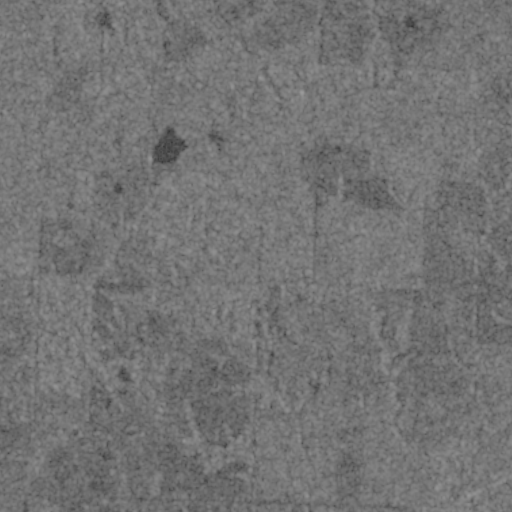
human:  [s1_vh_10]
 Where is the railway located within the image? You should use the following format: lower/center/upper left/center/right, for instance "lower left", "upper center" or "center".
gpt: The railway is located in the lower of the image.
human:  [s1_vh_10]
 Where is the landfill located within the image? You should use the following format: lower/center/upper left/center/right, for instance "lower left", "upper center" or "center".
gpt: There is no landfill in the image.

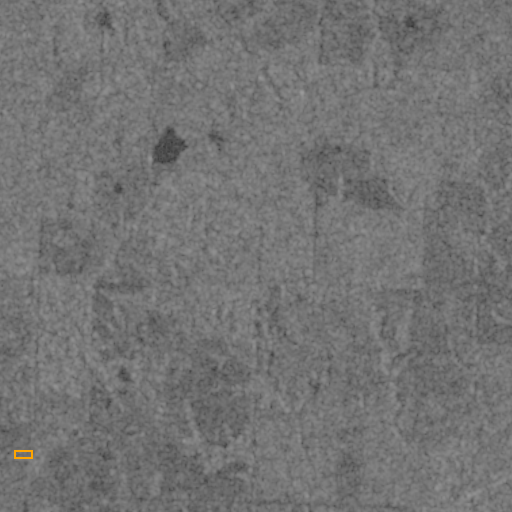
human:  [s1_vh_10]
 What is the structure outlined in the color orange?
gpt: The structure outlined in orange is a park.
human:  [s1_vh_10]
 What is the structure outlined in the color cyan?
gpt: There is no cyan outline.